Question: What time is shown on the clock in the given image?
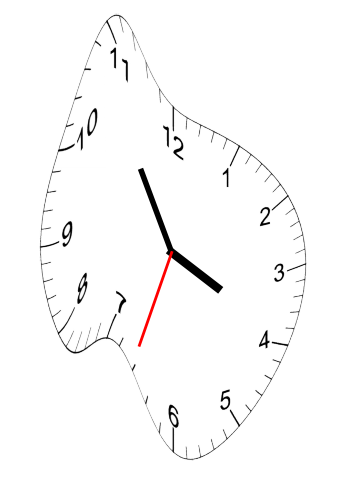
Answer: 03:54:33